【题型】填空题　【知识点】解析几何　【难度】medium
数学中有许多形状优美、寓意美好的曲线, 曲线 $C: x^2 + y^2 = 4 + |x|y$ 就是其中之一. 曲线 $C$ 对应的图象如图所示, 下列结论:

\textcircled{1} 直线 $AB$ 的方程为: $x + y + 2 = 0$;

\textcircled{2} 曲线 $C$ 与圆 $x^2 + y^2 = 8$ 有 2 个交点;

\textcircled{3} 曲线 $C$ 所围成的“心形”区域的面积大于 12;

\textcircled{4} 曲线 $C$ 恰好经过 4 个整点(即横、纵坐标均为整数的点).

其中正确的是: \_\_\_\_\_\_\_. (填写所有正确结论的编号)
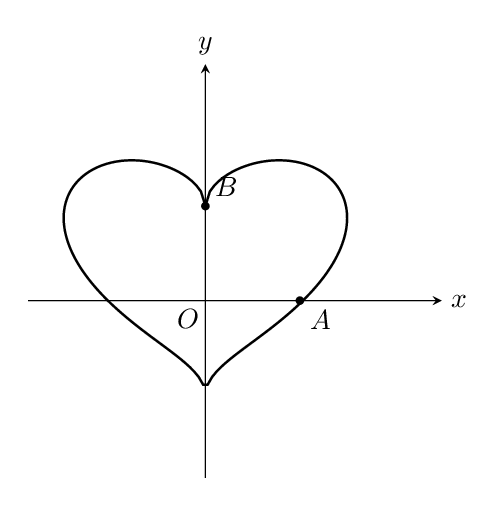
【解答】
\textbf{【答案】} \textcircled{2}\textcircled{3}

\textbf{【分析】} 求出点 $A(2,0)$, $B(0,2)$, 结合直线方程的知识可判断\textcircled{1}; 联立方程可求出交点坐标, 即可判断\textcircled{2}; 在曲线上取点 $D(2,2)$, $E(-2,2)$, $F(-2,0)$, $G(0,-2)$, 由 $S_{ADEFG}$ 可判断\textcircled{3}; 求出整点即可判断\textcircled{4}.

\textbf{【解析】} 对于\textcircled{1}, 曲线 $C: x^2 + y^2 = 4 + |x|y$,

令 $x=0$, 则 $y = \pm 2$; 令 $y=0$, 则 $x = \pm 2$;

所以点 $A(2,0)$, $B(0,2)$, 所以直线 $AB$ 的方程为: $\frac{x}{2} + \frac{y}{2} = 1$ 即 $x + y - 2 = 0$,

故\textcircled{1}错误;

对于\textcircled{2}, 由 $\begin{cases} x^2 + y^2 = 4 + |x|y \\ x^2 + y^2 = 8 \end{cases}$ 可得 $\begin{cases} x = 2 \\ y = 2 \end{cases}$ 或 $\begin{cases} x = -2 \\ y = 2 \end{cases}$,

所以曲线 $C$ 与圆 $x^2 + y^2 = 8$ 有 2 个交点 $(2,2)$, $(-2,2)$, 故\textcircled{2}正确;

对于\textcircled{3}, 在曲线上取点 $D(2,2)$, $E(-2,2)$, $F(-2,0)$, $G(0,-2)$, 顺次连接各点, 如图,